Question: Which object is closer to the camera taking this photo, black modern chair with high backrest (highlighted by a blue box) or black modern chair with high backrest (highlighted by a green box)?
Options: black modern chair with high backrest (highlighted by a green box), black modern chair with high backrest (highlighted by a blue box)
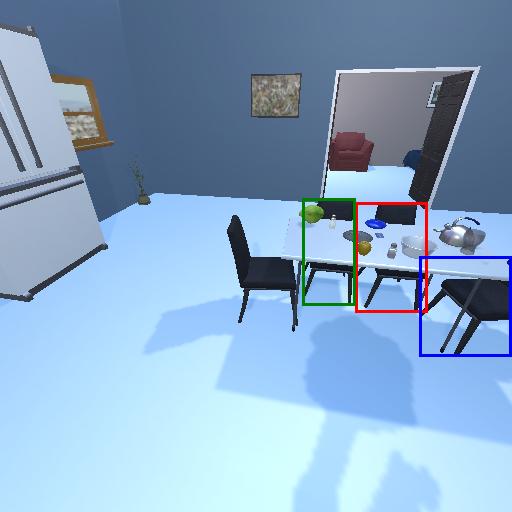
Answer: black modern chair with high backrest (highlighted by a green box)